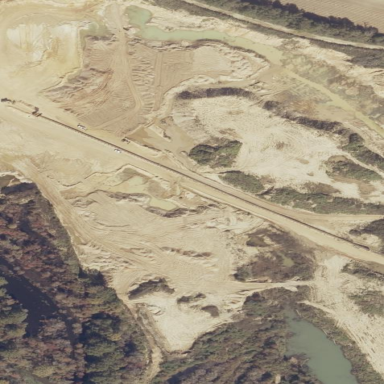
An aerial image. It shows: Quarry area.